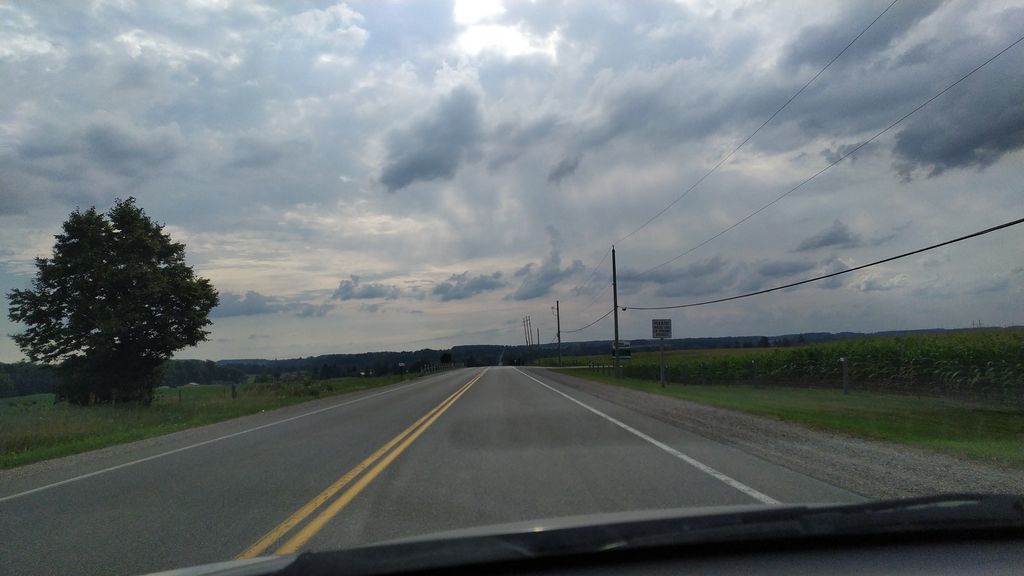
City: kitchener-waterloo